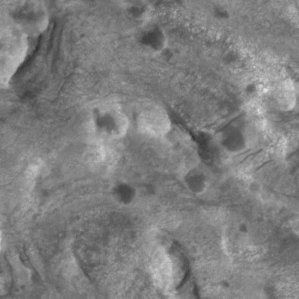
Label: non_frost